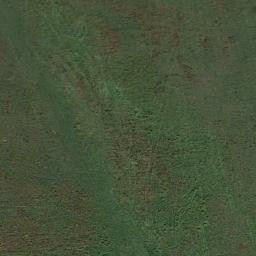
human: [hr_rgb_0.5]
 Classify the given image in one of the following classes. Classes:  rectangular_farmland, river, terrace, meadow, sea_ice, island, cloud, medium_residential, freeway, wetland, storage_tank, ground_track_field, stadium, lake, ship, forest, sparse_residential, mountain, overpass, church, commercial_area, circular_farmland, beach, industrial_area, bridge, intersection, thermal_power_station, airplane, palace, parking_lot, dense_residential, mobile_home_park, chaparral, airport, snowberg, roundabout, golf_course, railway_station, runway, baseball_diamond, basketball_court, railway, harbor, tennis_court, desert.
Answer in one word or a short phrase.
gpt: meadow